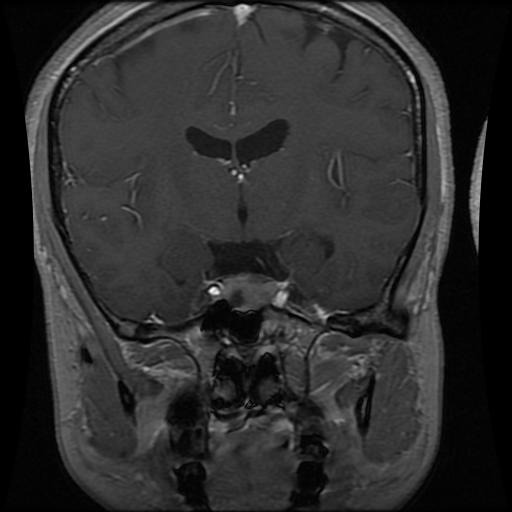
Label: pituitary